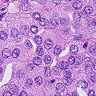
Metastatic tissue present: yes